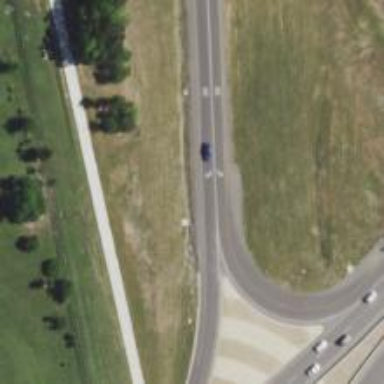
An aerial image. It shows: Trunk link highway at diverging diamond interchange (DDI).